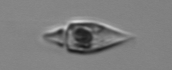
Label: Amphidinium